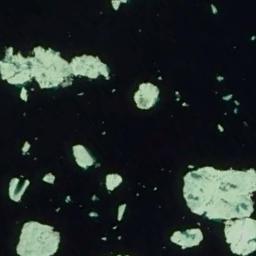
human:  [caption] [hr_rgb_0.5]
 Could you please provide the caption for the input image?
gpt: There are sea ice of different sizes .

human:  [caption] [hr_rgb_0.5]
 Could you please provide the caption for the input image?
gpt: Some pieces of sea ice of different sizes float in the deep blue sea .

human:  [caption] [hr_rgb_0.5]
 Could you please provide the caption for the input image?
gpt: A group of sparse ice cubes floating on the blue sea .

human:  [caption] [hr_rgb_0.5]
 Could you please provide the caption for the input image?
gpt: There are many ice on the deep blue sea .

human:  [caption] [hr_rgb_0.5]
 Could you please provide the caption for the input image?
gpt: There are some pieces of sea ice .